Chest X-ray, AP view. Patient: 62 years old, sex F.
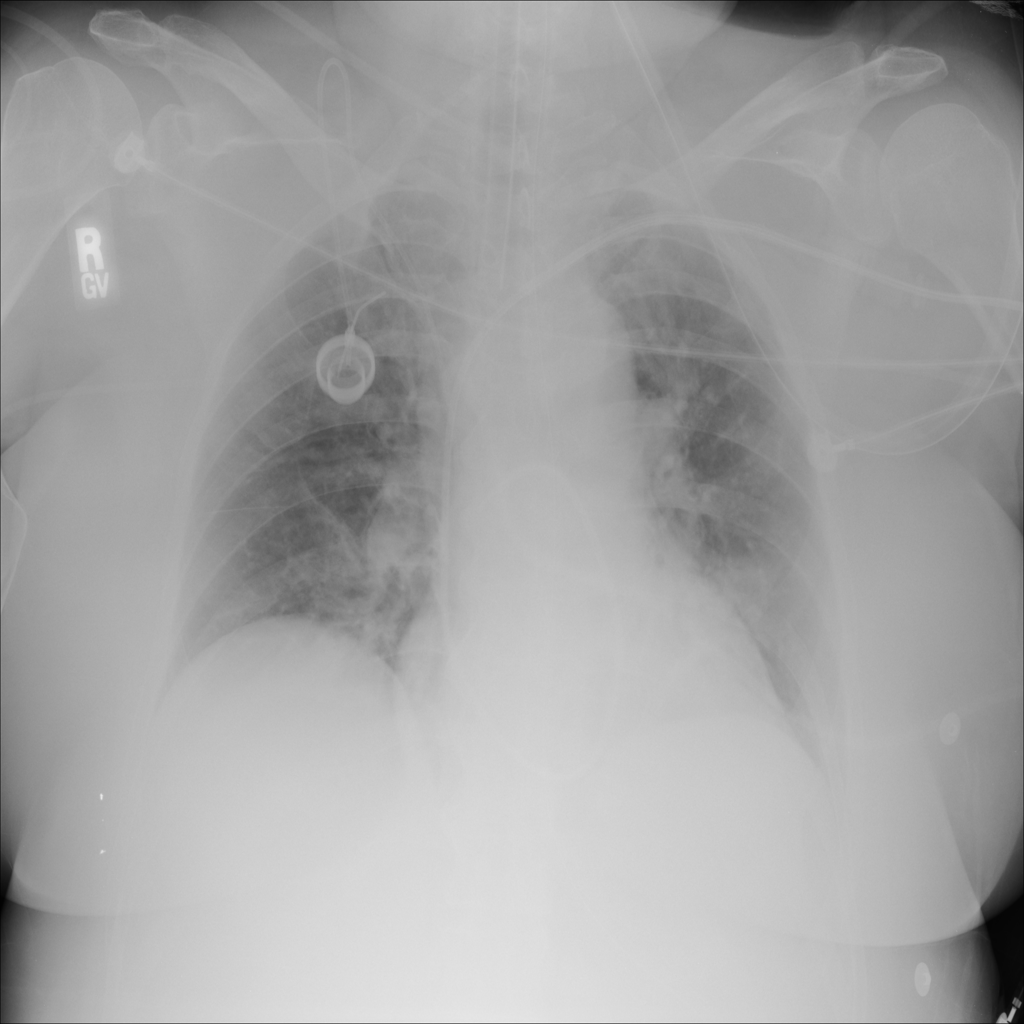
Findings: Atelectasis